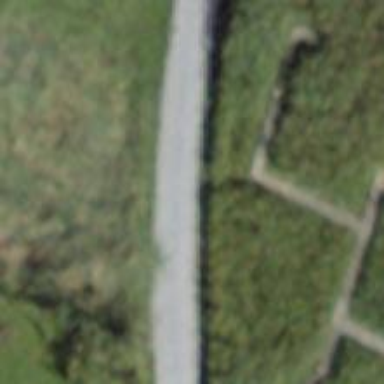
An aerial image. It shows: Path surfaced with fine gravel.